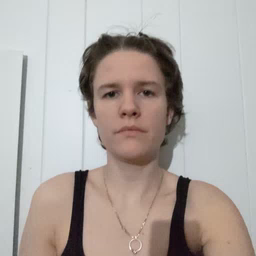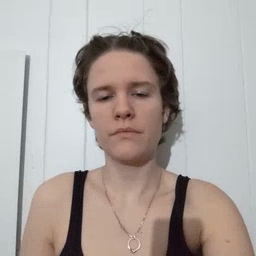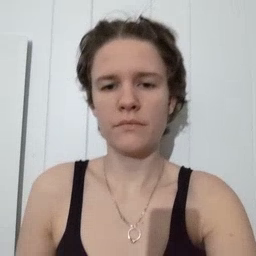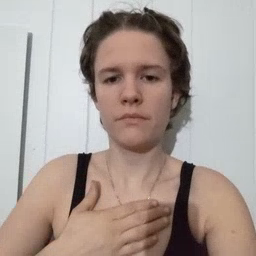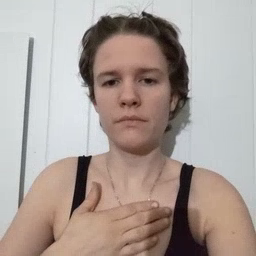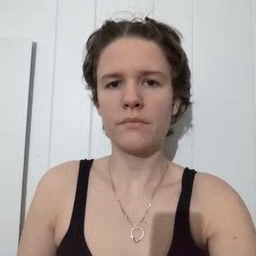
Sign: minemy